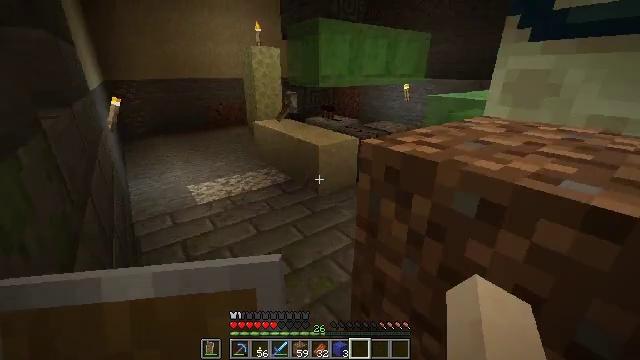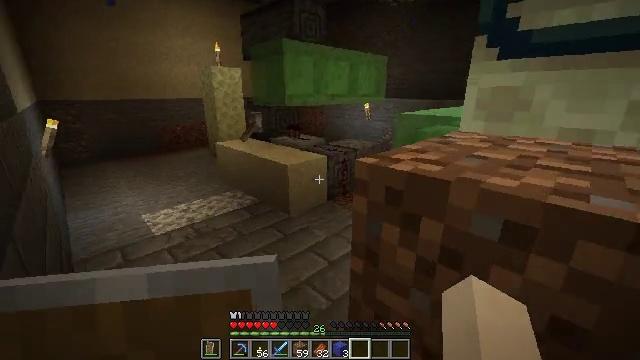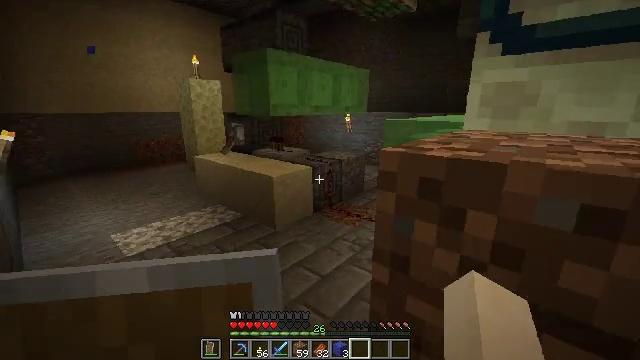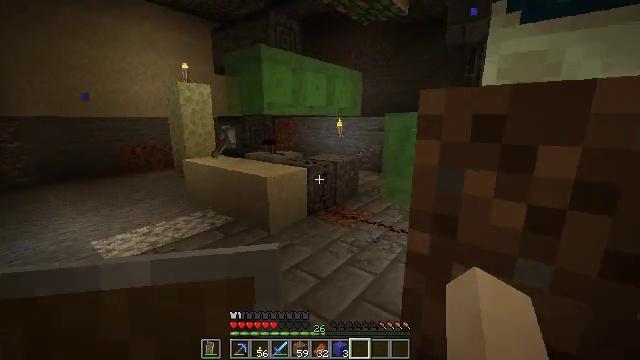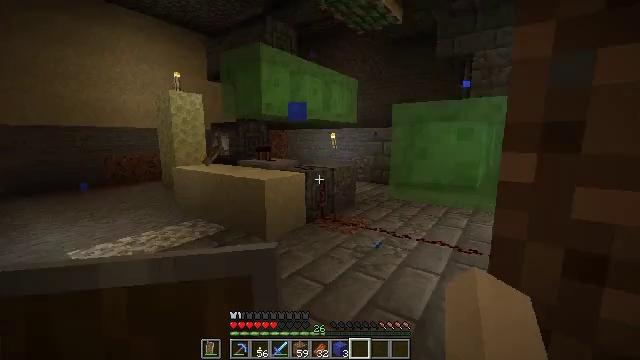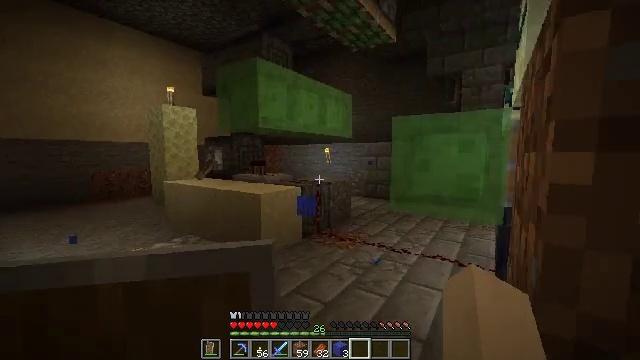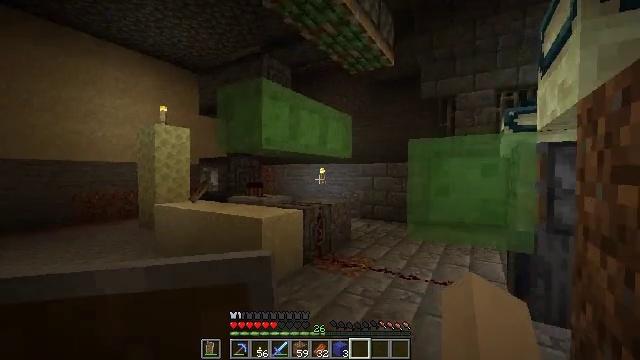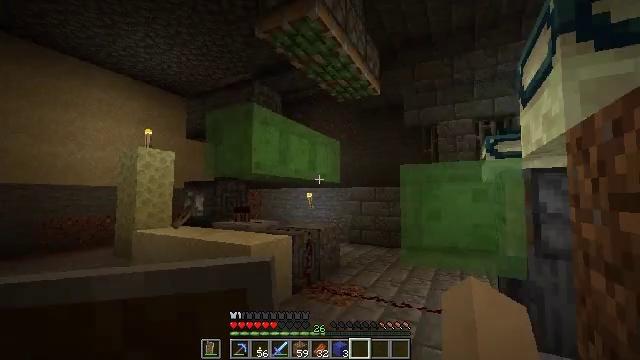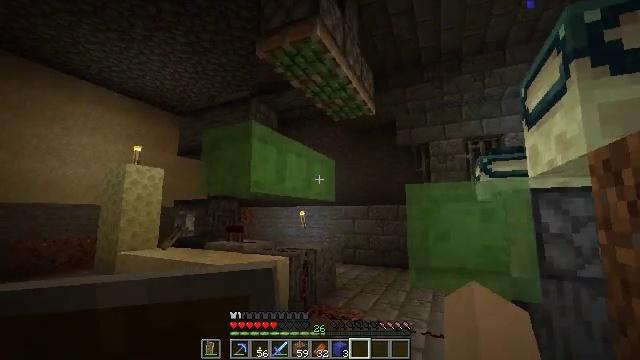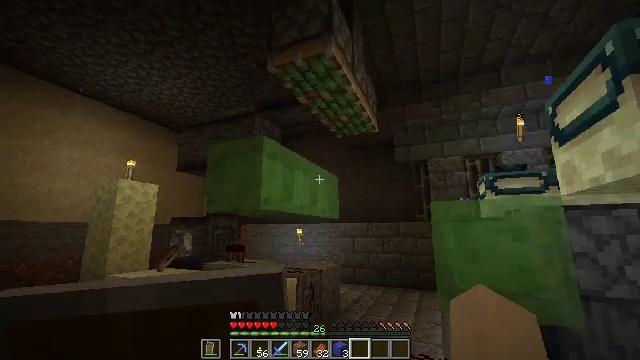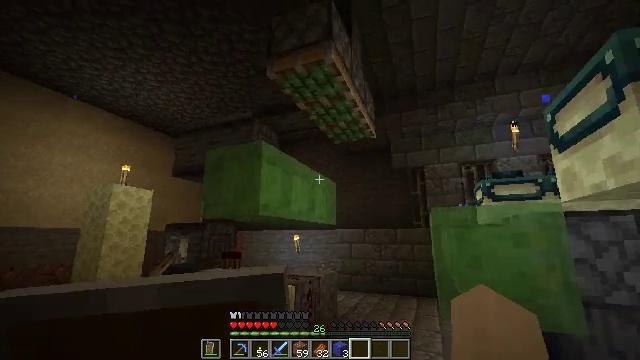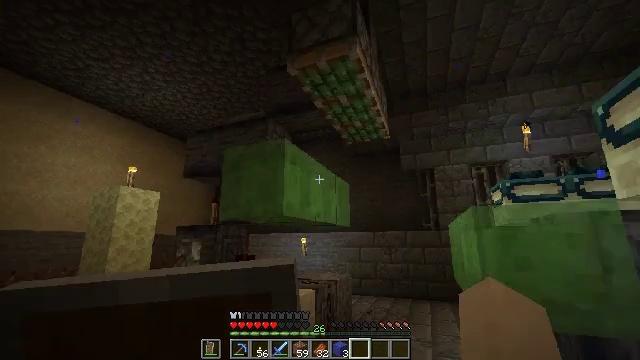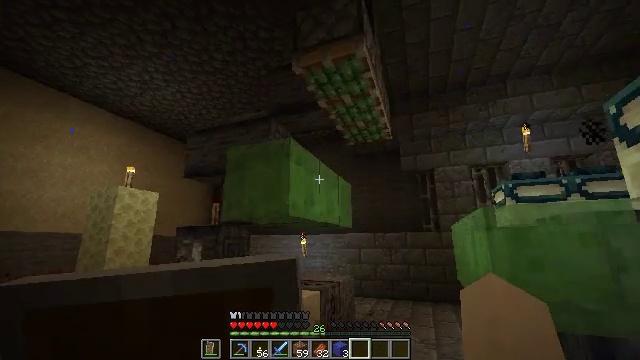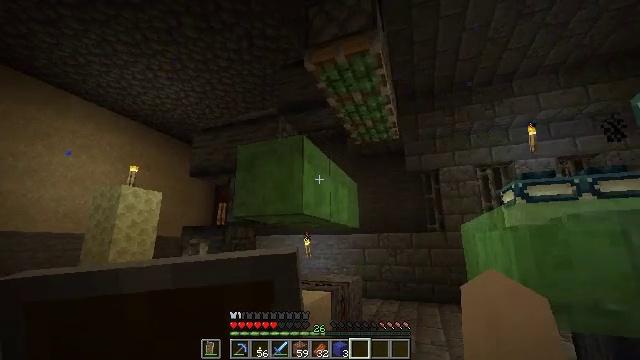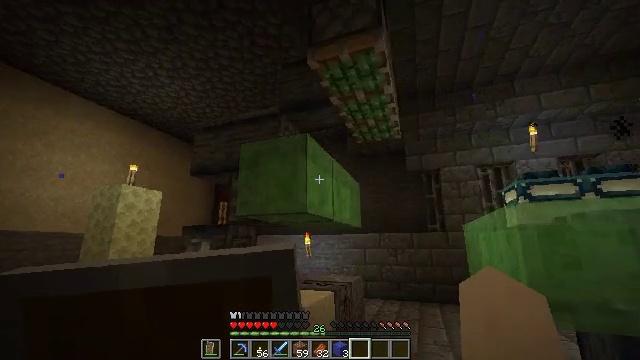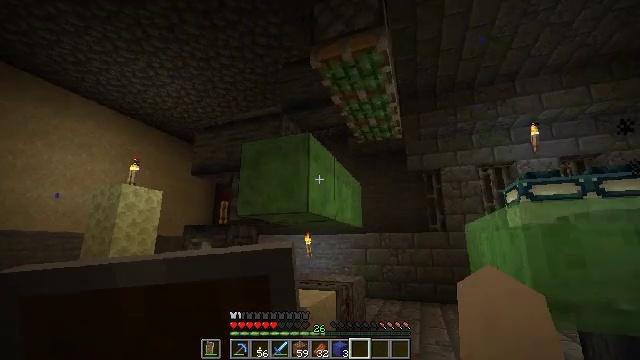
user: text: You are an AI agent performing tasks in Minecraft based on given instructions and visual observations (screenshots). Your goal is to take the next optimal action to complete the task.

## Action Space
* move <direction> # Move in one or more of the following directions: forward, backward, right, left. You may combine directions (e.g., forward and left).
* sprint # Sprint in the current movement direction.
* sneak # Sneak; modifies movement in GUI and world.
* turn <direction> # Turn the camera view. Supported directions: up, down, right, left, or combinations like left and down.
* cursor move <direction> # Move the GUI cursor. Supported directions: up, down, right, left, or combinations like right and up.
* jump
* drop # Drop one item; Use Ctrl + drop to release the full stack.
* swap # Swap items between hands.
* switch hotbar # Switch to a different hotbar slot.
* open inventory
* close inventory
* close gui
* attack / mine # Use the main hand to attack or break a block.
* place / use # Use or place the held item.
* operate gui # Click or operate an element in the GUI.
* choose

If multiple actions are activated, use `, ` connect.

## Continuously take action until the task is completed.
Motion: motion action
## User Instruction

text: Break the slime block to collect it.
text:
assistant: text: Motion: move forward and move left, turn right and up
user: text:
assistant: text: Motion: move forward and move left, turn right and up
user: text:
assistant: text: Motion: move left, turn right and up
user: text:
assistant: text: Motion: move left, turn right and up
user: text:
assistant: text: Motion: move left, turn right and up
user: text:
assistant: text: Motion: move left, turn right and up
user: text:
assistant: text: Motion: move left, turn right and up
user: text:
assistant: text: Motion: move left, turn right and up
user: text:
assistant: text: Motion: move left, turn right and up
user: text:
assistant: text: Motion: move left, turn right and up
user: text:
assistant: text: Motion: move left
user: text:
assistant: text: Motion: move left
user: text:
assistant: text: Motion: no_op
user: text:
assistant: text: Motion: no_op
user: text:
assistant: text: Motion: no_op
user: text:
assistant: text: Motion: no_op
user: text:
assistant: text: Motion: no_op
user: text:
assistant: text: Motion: no_op
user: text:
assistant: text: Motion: turn right and down
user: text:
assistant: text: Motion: turn right and down
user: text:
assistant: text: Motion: turn right and down
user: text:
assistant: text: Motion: turn right and down
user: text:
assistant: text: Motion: move right, turn right
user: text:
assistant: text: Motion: move forward and move right
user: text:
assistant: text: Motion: move forward and move right
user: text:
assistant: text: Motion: move forward and move right
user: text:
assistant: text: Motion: move forward and move right
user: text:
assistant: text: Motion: move forward and move right
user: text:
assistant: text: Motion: move forward and move right
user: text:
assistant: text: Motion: move forward and move right, turn right and down